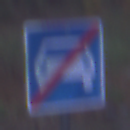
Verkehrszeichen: EndeKraftfahrstrasse
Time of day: Night
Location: Outdoor (Suburban)
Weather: PartlyCloudy
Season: NotSpecified
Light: Artificial